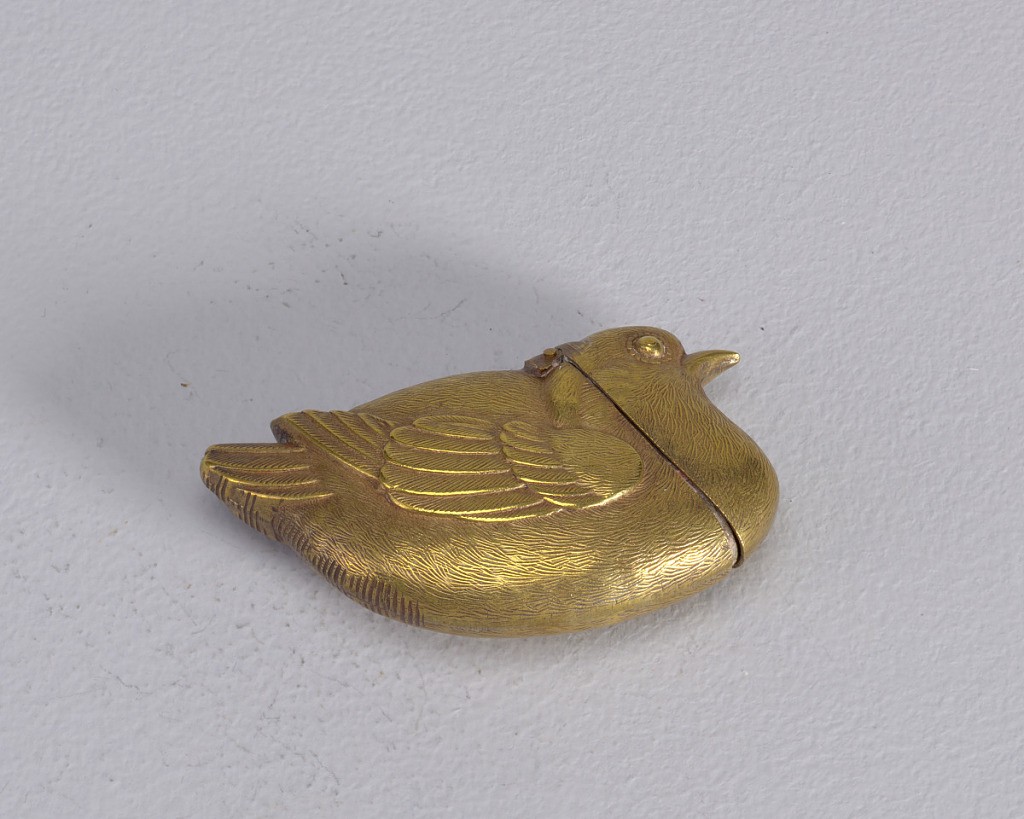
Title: Bird
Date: late 19th century
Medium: Brass
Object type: Matchsafe
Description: In the form of a bird in profile, with small incised marks on body and wings to simulate feathers. Bird's head and breast flip open as lid. Lid hinged at back of bird's neck. Identical on front and reverse. Striker on back of tail feathers.